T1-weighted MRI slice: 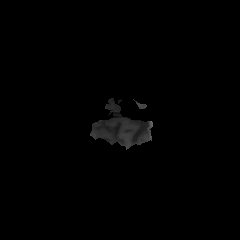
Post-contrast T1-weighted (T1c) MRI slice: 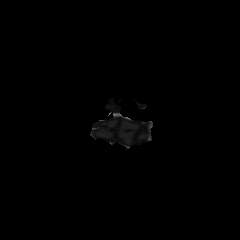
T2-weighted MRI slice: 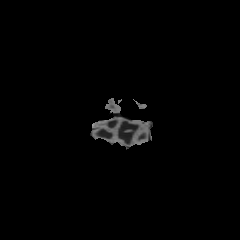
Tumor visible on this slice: no